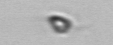
Label: Pyramimonas